高二 · 度量几何学
14. 江岸边有一炮台高 $30 \mathrm{~m}$, 江中有两条船, 由炮台顶部测得俯角分别为 $45^{\circ}$ 和 $30^{\circ}$,而且两条船与炮台底部连成 $30^{\circ}$ 角, 求两条船之间的距离.
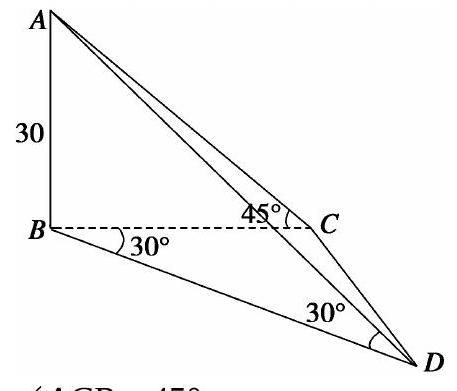
答案: 如图所示:
$\angle C B D=30^{\circ}, \angle A D B=30^{\circ}, \angle A C B=45^{\circ}$

$\because A B=30, \therefore B C=30, B D=\frac{30}{\tan 30^{\circ}}=30 \sqrt{3}$.

在 $\triangle B C D$ 中,

$C D^{2}=B C^{2}+B D^{2}-2 B C \cdot B D \cdot \cos 30^{\circ}=900$,

$\therefore C D=30$, 即两船相距 $30 \mathrm{~m}$.
解析: 如图所示:
$\angle C B D=30^{\circ}, \angle A D B=30^{\circ}, \angle A C B=45^{\circ}$

$\because A B=30, \therefore B C=30, B D=\frac{30}{\tan 30^{\circ}}=30 \sqrt{3}$.

在 $\triangle B C D$ 中,

$C D^{2}=B C^{2}+B D^{2}-2 B C \cdot B D \cdot \cos 30^{\circ}=900$,

$\therefore C D=30$, 即两船相距 $30 \mathrm{~m}$.哈哈